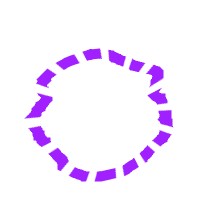
Shape: circle